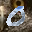
Label: 0